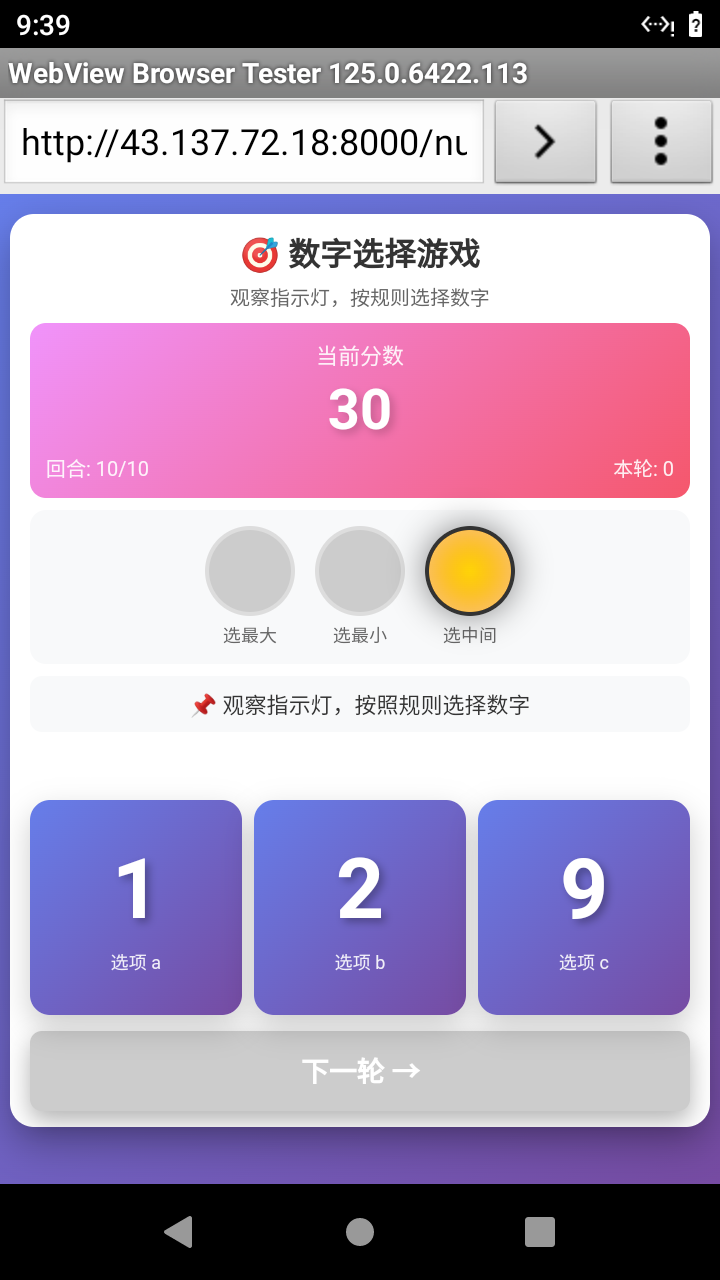

Select the correct number based on the traffic light color.
Answer: 1